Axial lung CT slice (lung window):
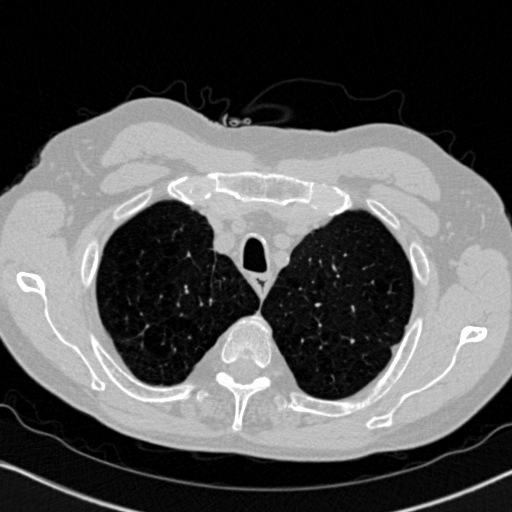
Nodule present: no